Aerial crown-view tile of a tropical tree (Barro Colorado Island, Panama), acquired 20250512:
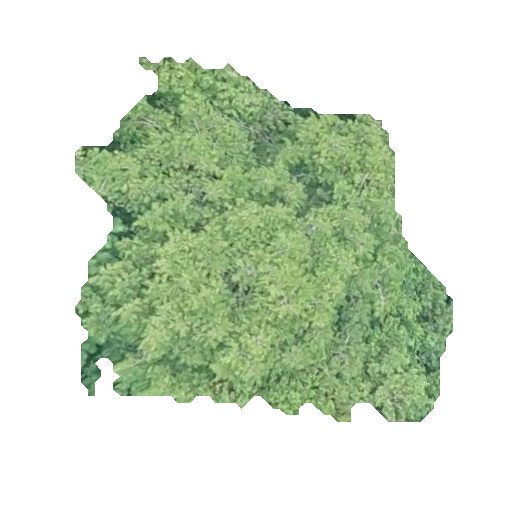
Species: Virola surinamensis
GBIF accepted scientific name: Virola surinamensis
Crown area: 145.318 m²